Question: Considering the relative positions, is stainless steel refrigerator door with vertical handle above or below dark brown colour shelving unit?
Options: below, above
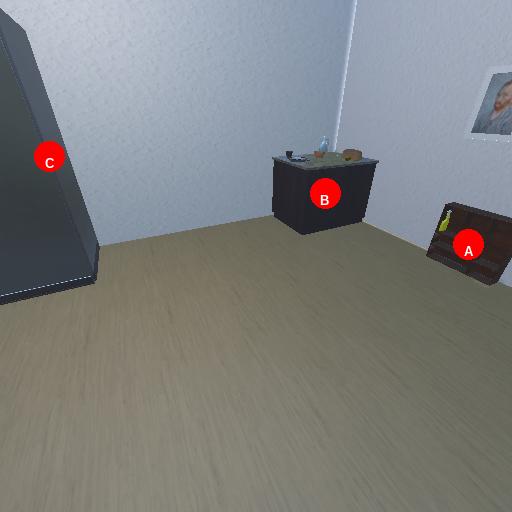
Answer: below